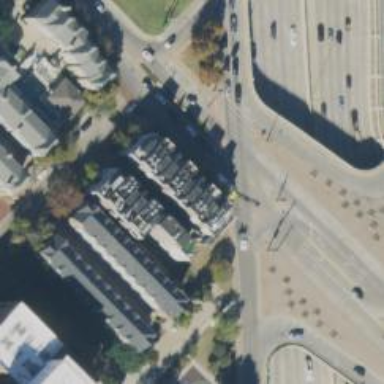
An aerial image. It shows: Secondary road with separate sidewalk.